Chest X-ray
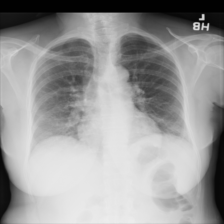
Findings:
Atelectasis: negative
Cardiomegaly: negative
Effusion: negative
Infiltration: negative
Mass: negative
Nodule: negative
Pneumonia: negative
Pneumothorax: negative
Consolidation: negative
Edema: negative
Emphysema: negative
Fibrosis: negative
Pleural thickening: negative
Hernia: negative